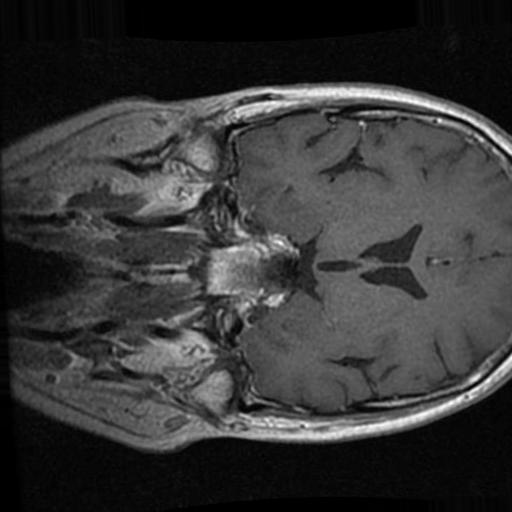
Label: brain_tumor